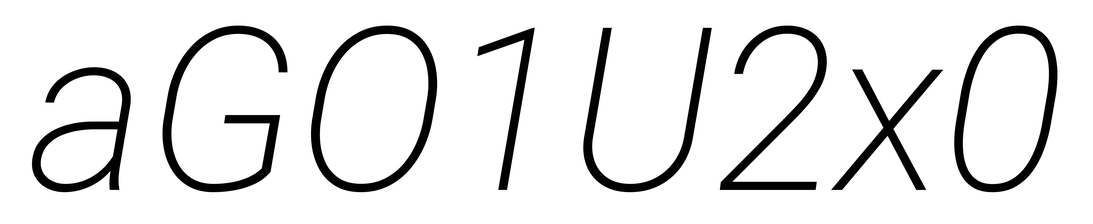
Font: Roboto-Italic_ExtraLight_Italic